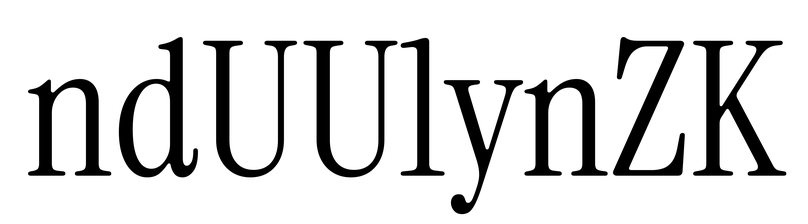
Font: InstrumentSerif-Regular